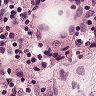
Metastatic tissue present: no